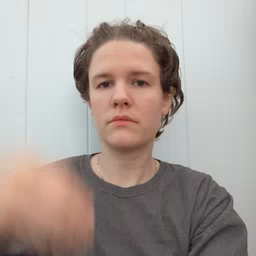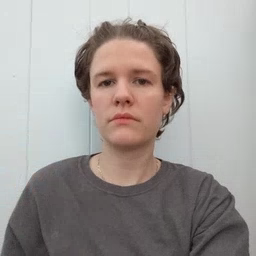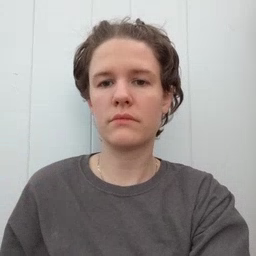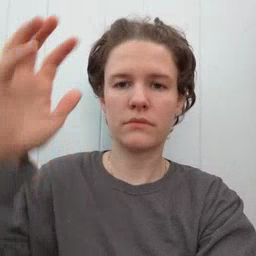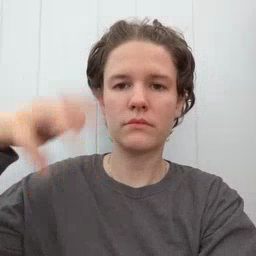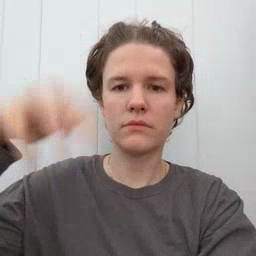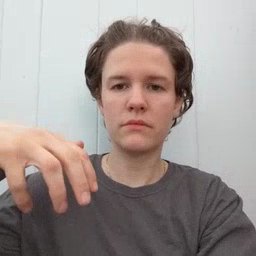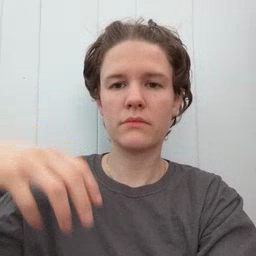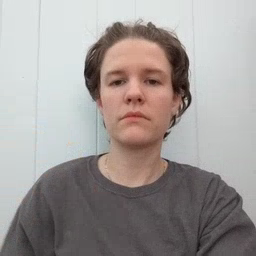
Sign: rain